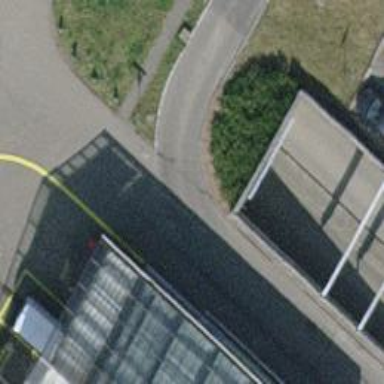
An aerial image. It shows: Parking area.